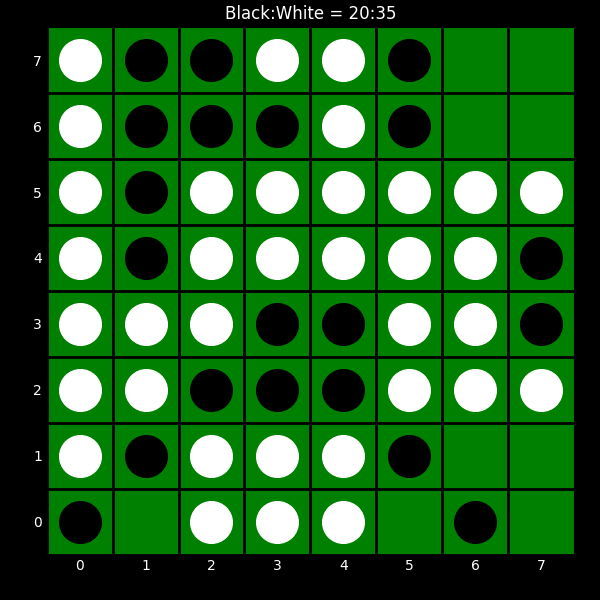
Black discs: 20
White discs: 35